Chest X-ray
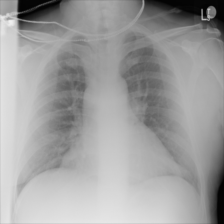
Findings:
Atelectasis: negative
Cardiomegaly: negative
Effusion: negative
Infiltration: negative
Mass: negative
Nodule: negative
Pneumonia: negative
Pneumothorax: negative
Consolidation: negative
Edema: negative
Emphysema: negative
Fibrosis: negative
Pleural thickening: negative
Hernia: negative